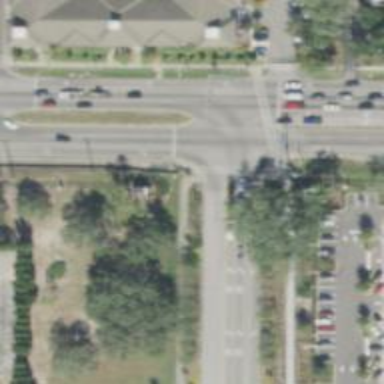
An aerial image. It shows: Zebra crossing on the road.